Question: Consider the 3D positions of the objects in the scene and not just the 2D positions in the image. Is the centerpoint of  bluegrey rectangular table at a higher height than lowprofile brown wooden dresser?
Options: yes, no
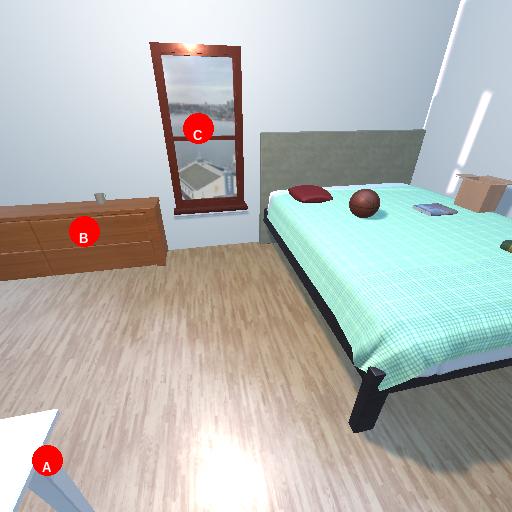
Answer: yes